Question: I'm trying to replaces the values from dictionary type to numeric value as the example below. How could I extract them and change the values in the DataFrame?
eg.)
'''
{'kWh': '-107.368'} -> -107.368
{'kWh': '-143.982'} -> -143.982
'''

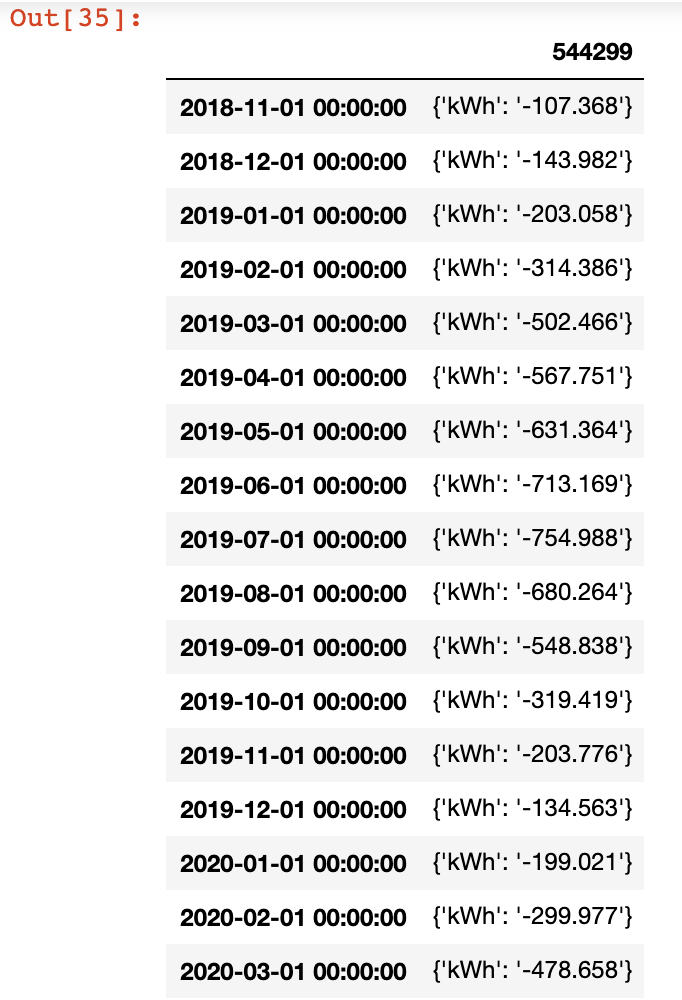
Answer: Simply, Use <URL> to transform the dictionaries to corresponding numeric value with key 'kWh' inside dictionary:
'''
df['544299'] = df['544299'].transform(lambda d: float(d.get('kWh', np.nan)))
'''
---
You can also use <URL>:
'''
df['544299'] = df['544299'].str.get('kWh').astype(float).abs()
'''